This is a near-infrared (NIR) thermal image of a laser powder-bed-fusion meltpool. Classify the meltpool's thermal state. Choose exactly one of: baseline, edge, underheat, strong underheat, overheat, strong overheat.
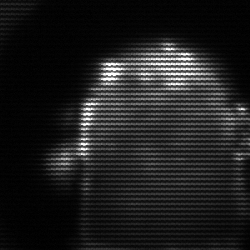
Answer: baseline